Field crop: tomato
Growth stage: 1
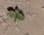
Species: solanum